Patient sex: M
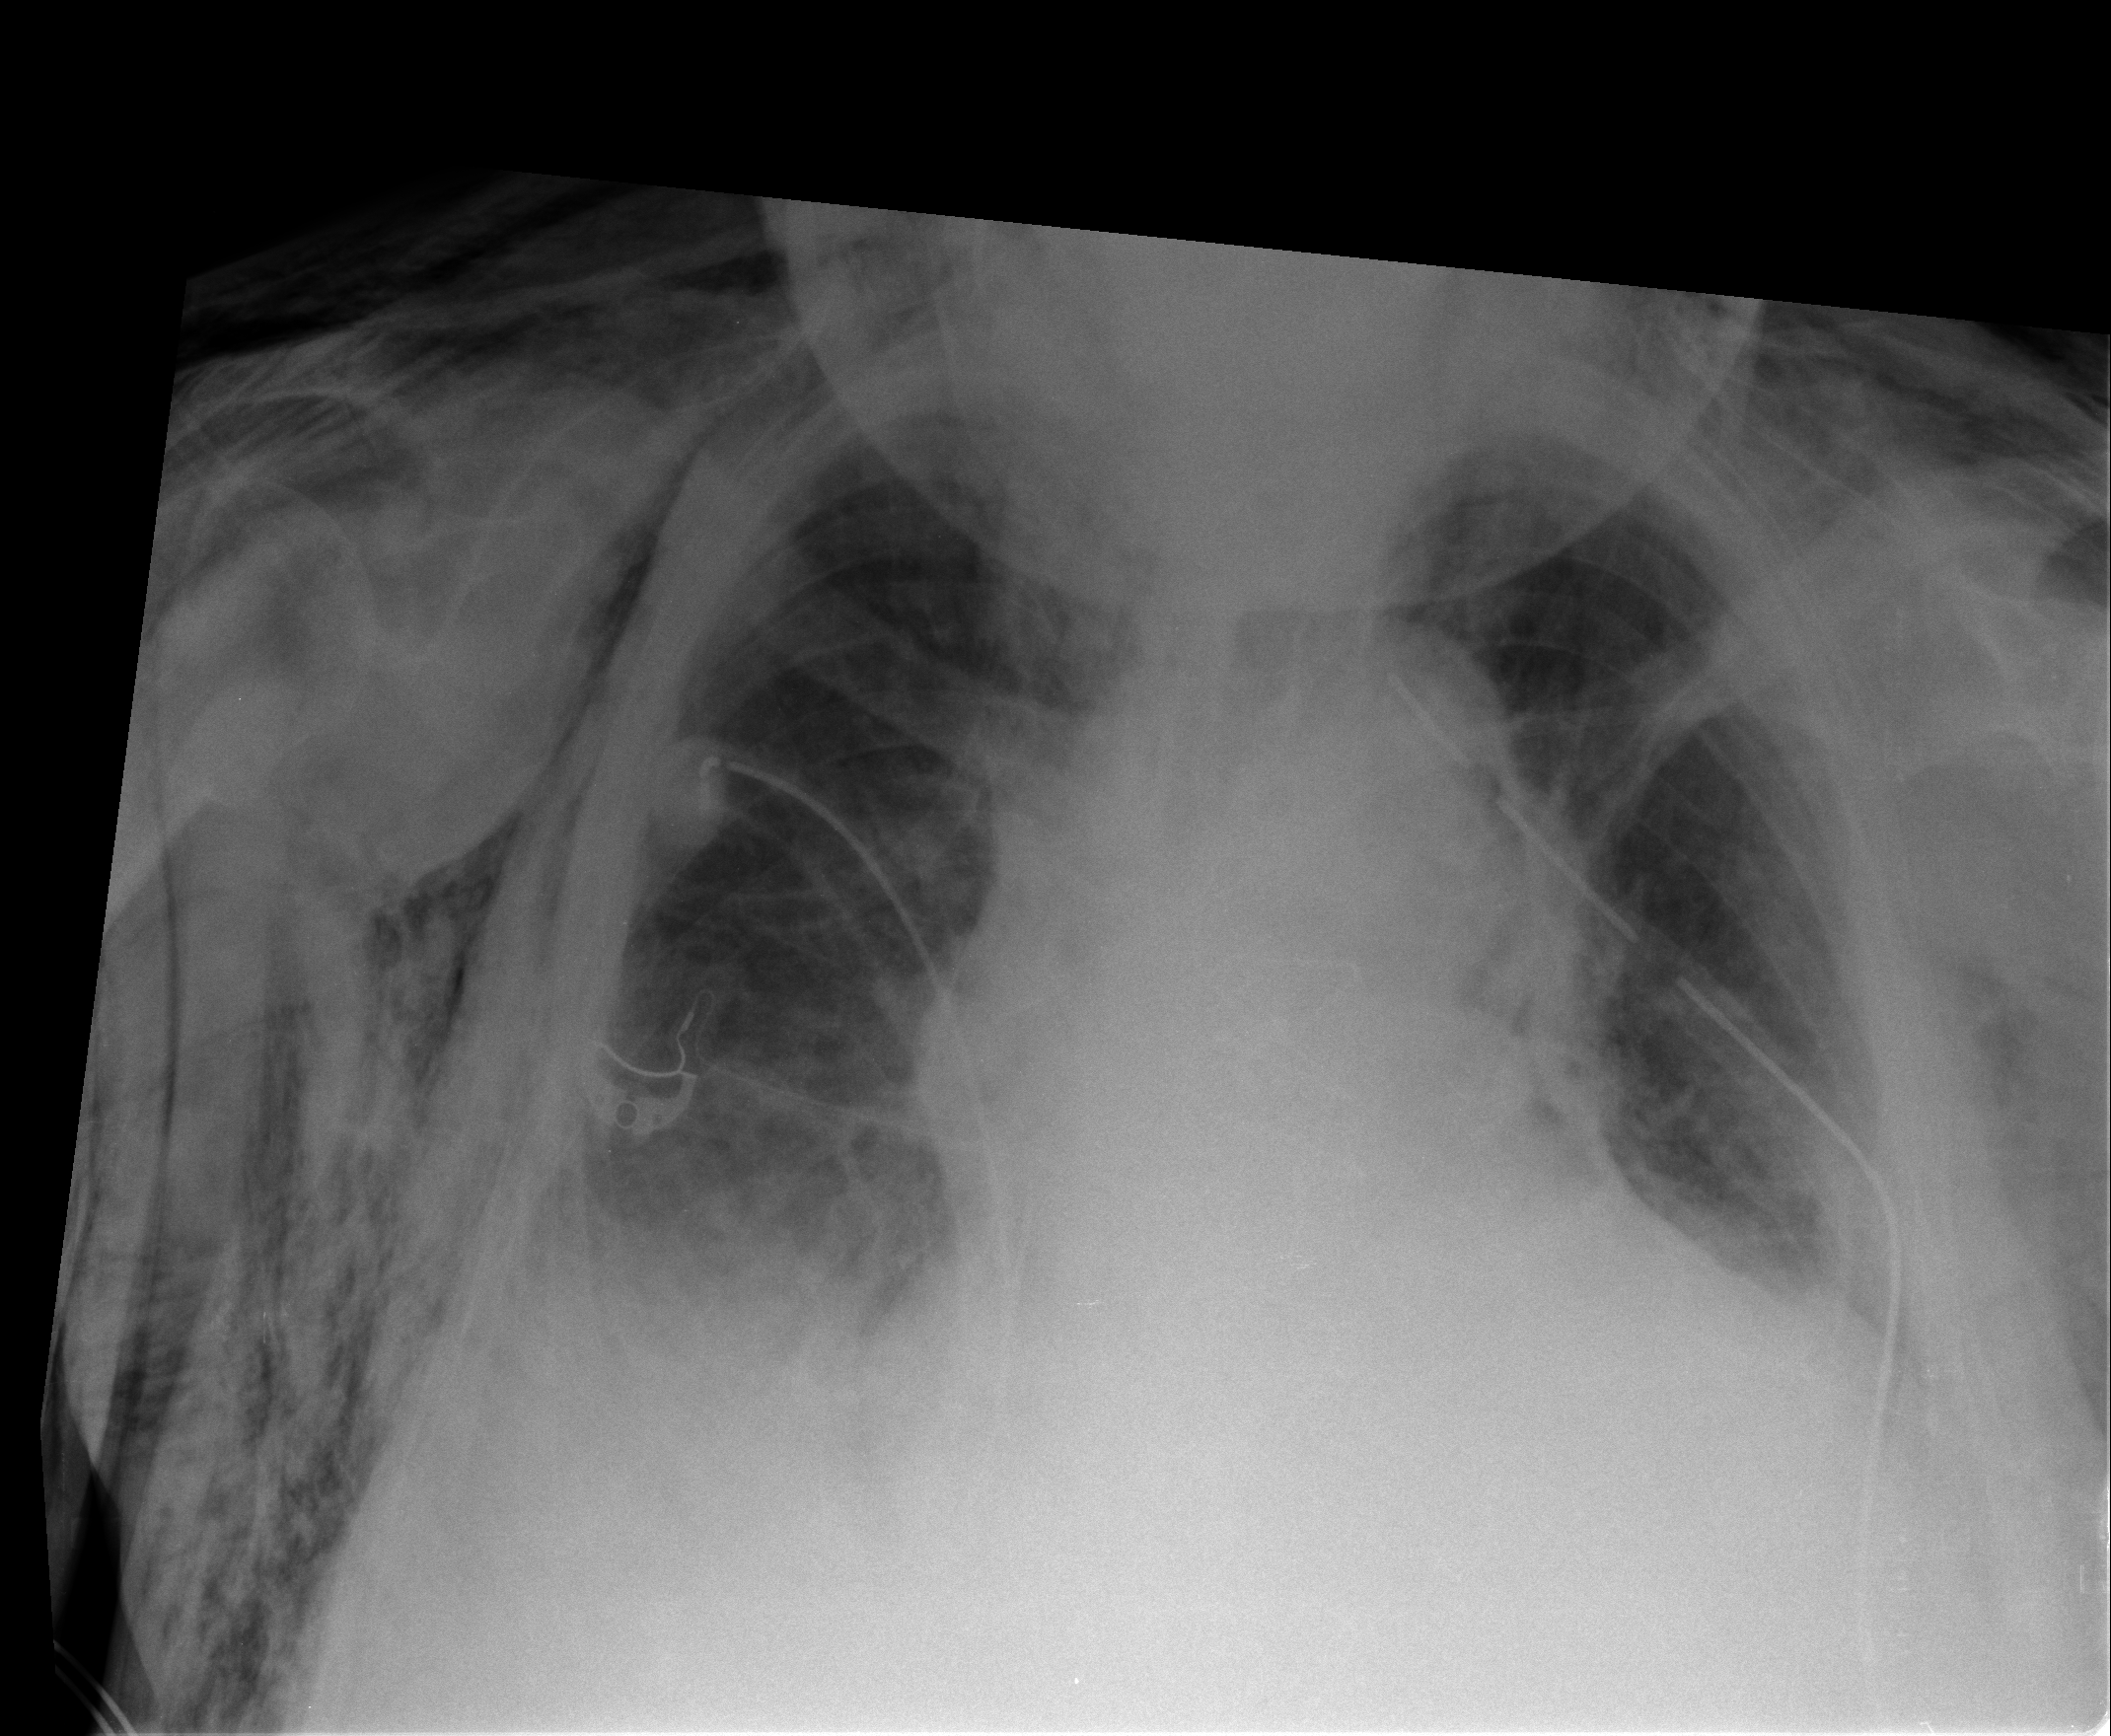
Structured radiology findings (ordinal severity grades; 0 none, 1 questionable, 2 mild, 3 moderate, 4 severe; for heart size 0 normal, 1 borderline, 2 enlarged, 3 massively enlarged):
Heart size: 2
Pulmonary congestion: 2
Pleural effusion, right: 2
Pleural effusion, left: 2
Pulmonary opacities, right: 0
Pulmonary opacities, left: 0
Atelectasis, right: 3
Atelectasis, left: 4